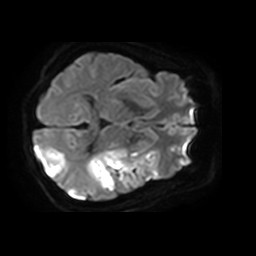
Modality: TRACE
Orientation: axial
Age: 52
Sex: male
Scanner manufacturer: philips
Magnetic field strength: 3 T
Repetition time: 3.794 s
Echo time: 0.06119 s